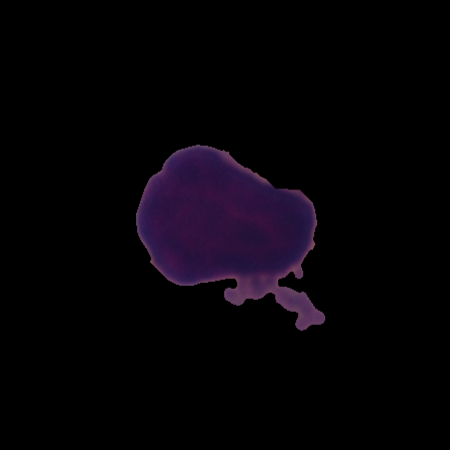
Label: healthy